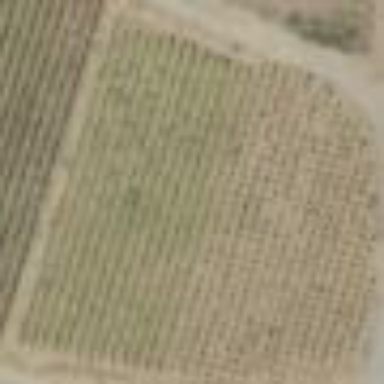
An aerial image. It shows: Vineyard where grapes are grown.